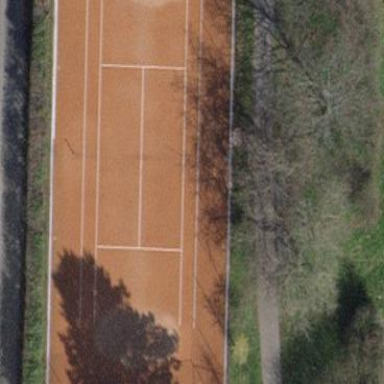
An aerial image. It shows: Sandy tennis court in leisure land pitch.